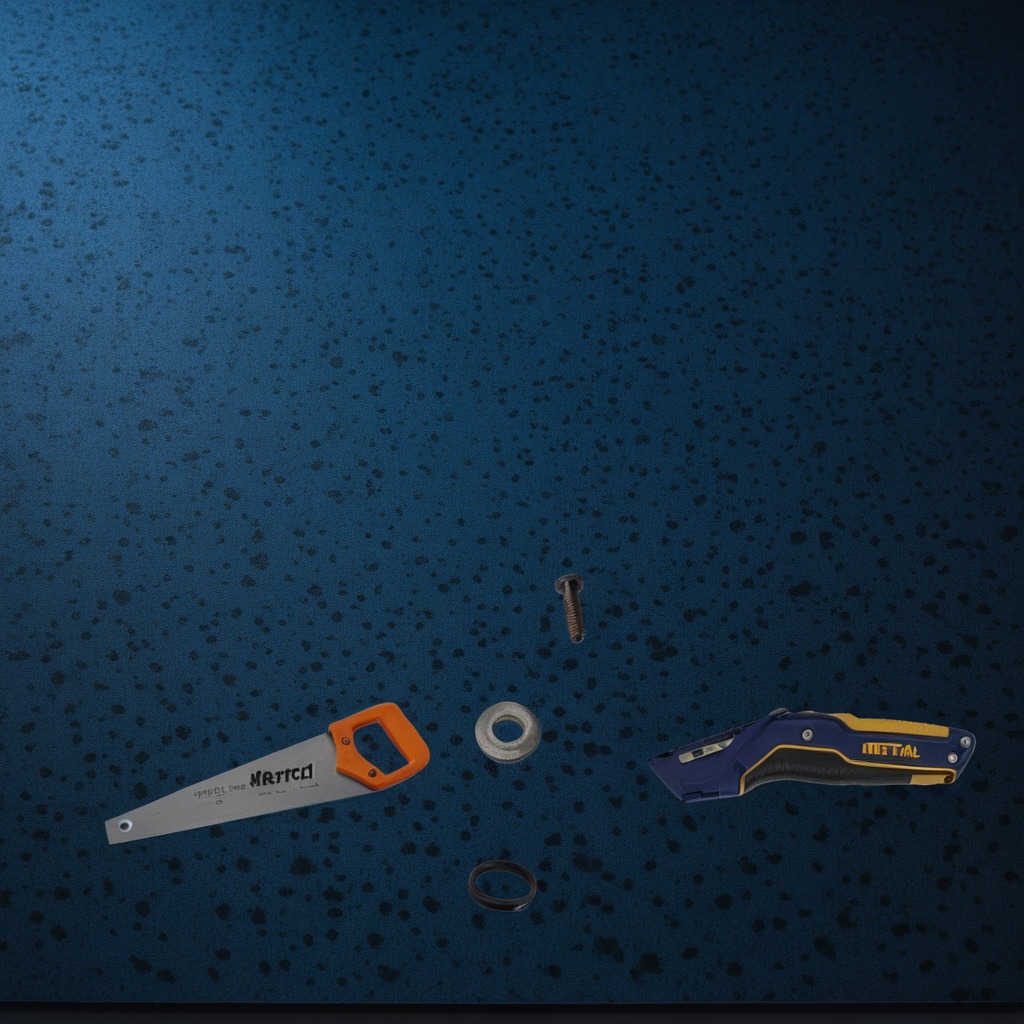
A rubber Oring, a utility knife, a flat metal washer, a metal machine screw, and a handheld metal saw are lying on the clean granite tabletop inside a workshop at night.